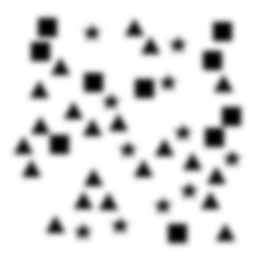
Squares: 10
Triangles: 21
Stars: 11
Total shapes: 42